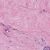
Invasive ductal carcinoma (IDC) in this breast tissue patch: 1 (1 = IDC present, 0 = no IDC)